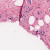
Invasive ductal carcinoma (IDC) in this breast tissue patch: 0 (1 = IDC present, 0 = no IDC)